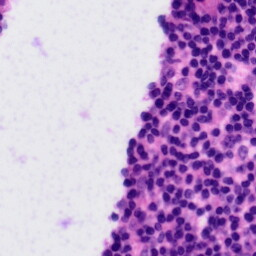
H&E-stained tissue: Tonsil